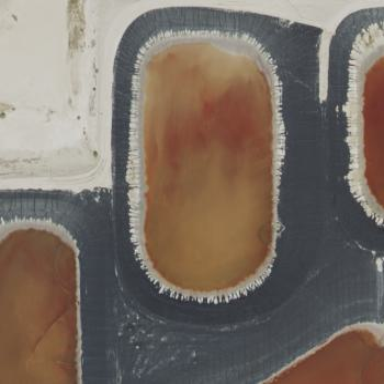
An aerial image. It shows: Tailings reservoir.